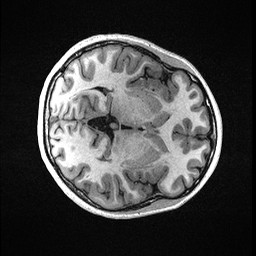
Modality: T1w
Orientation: axial
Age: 23
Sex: female
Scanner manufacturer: ge
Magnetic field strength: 3 T
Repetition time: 0.006952 s
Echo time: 0.00292 s